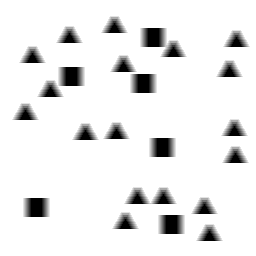
Squares: 6
Triangles: 18
Stars: 0
Total shapes: 24